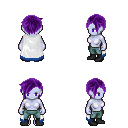
a pixel art fantasy rpg character, female body template, dark elf, purple skin, white trimmed cape, teal pants, purple pixie cut hairstyle, black shoes, four views (front, back, left, right), 2x2 character sprite sheet, small pixel art, hard edges, no anti-aliasing